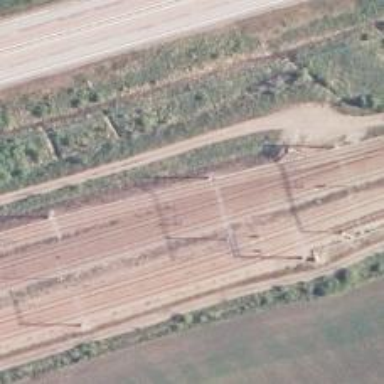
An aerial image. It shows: Rail siding with electrified contact lines for trains.